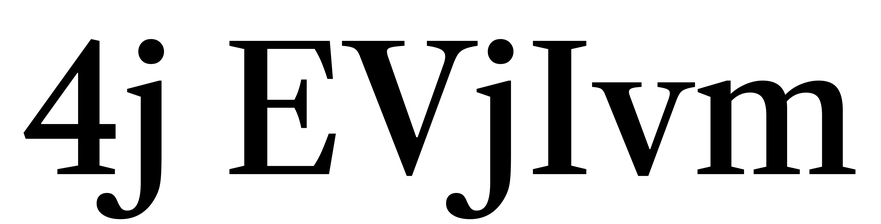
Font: LibreCaslonText_Medium